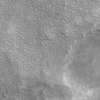
Label: not_dusty